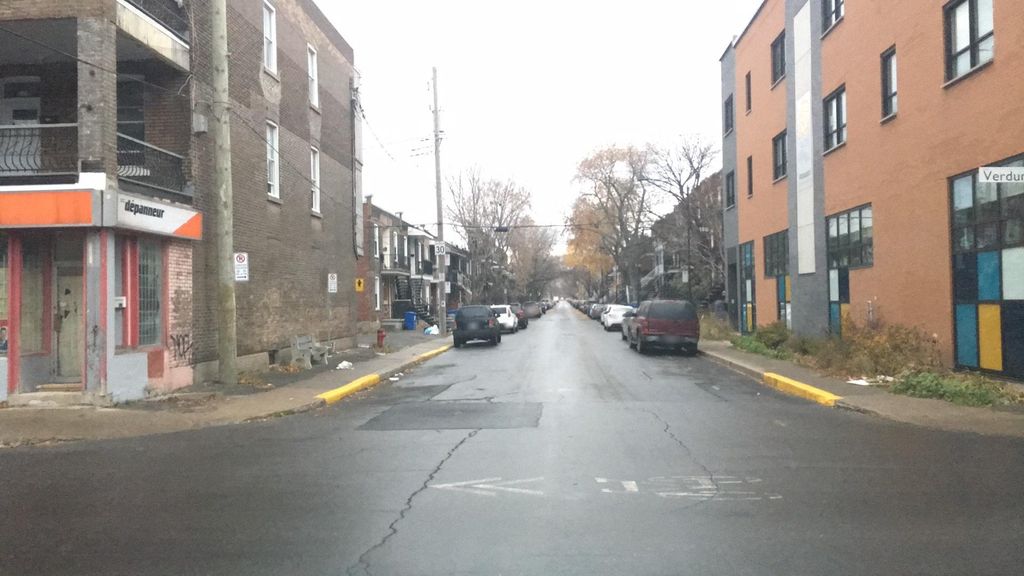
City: montreal